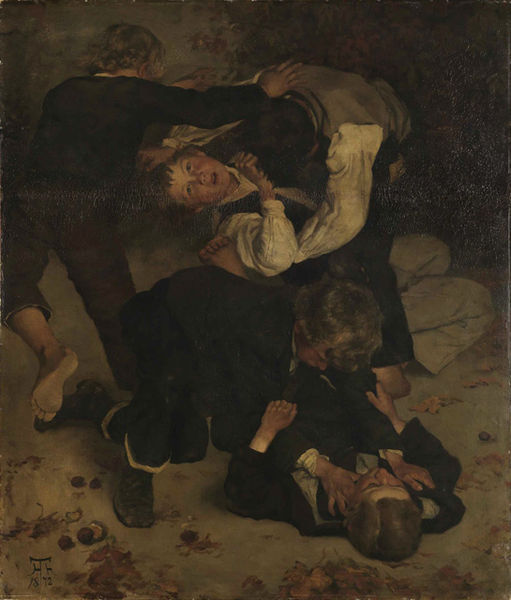
Titel: Raufende Buben
Künstler: Hans Thoma
Standort: Karlsruhe
Institution: Staatliche Kunsthalle Karlsruhe
Schlagwörter: fight, white, black, carpet, dark, painting, sleeve, brown, floor, fighting, rocks, boy, child, feet, children, vest, ground, foot, school, shoes, bare, play, rough, dutch, kids, playing, shirt, scared, wrestle, boys, barefoot, wrestling, push, duthc, oils, 1872, guys, strangle, struggling, roughhouse, scareds